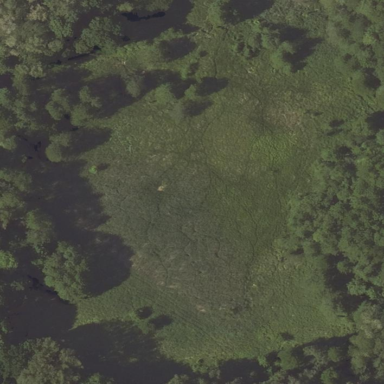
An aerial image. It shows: Marsh wetland.